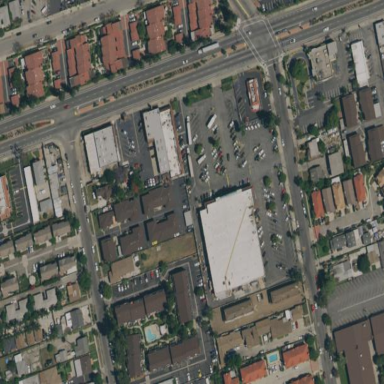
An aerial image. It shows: Retail area.